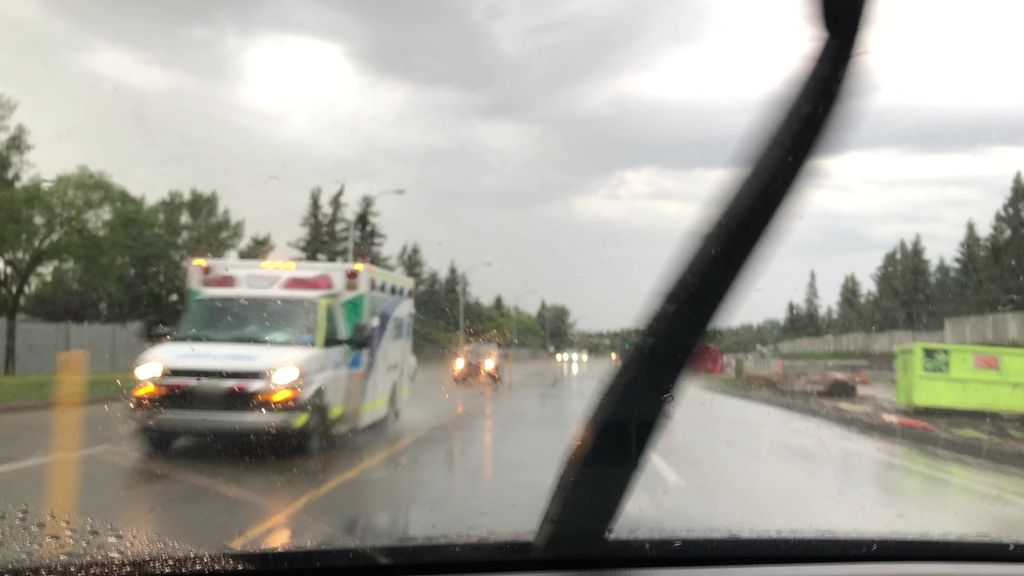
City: edmonton